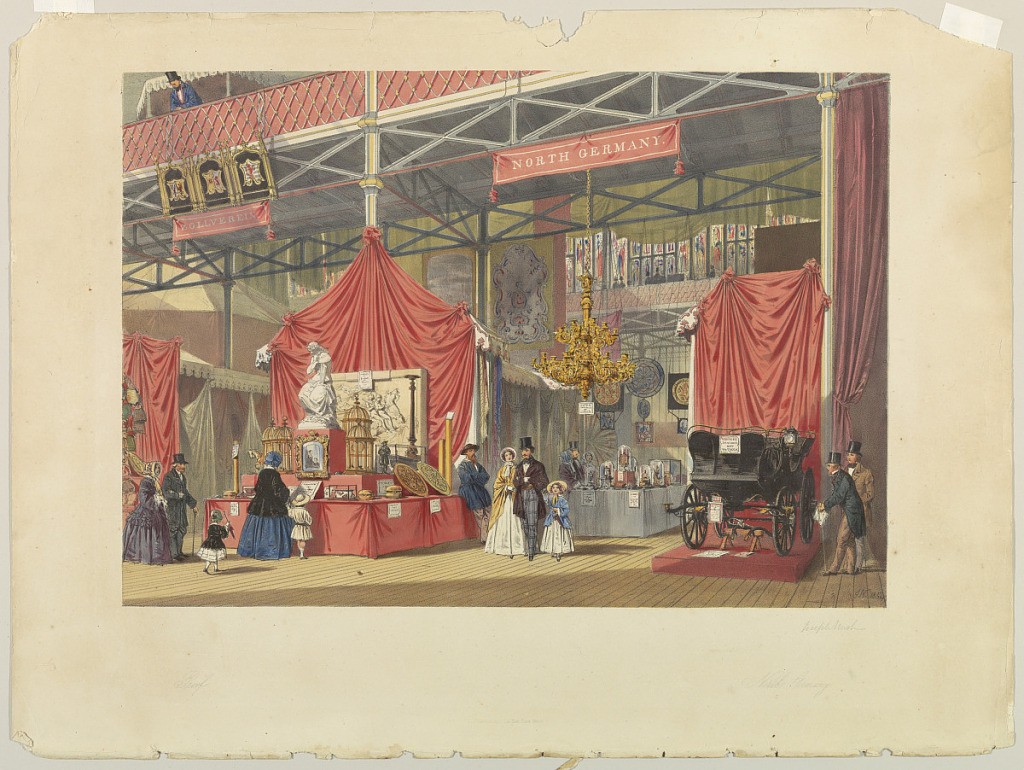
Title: North Germany. Plate from "Dickinson's Comprehensive Pictures of the Great Exhibition of 1851," published 1854.
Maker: Joseph Nash The Elder, British, 1808 - 1878
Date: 1851–54
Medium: Lithograph
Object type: Print
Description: View of the North German exhibit of the 1851 London Exposition showing carriage, chandelier and bird cages. Ironwork structure visible across top of image.